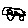
Label: car